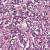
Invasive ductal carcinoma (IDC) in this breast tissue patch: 1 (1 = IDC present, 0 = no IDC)